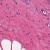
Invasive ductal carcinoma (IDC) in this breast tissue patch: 0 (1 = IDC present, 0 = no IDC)